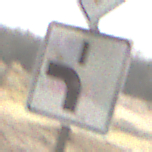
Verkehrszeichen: VerlaufVorfahrtsstrasse5
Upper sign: Vorfahrtsstrasse
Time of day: MorningAfternoon
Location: Outdoor (Nature)
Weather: PartlyCloudy
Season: Winter
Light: Natural